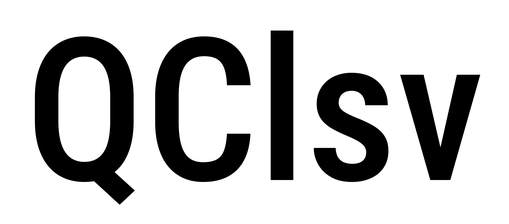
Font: Roboto_Condensed_Medium